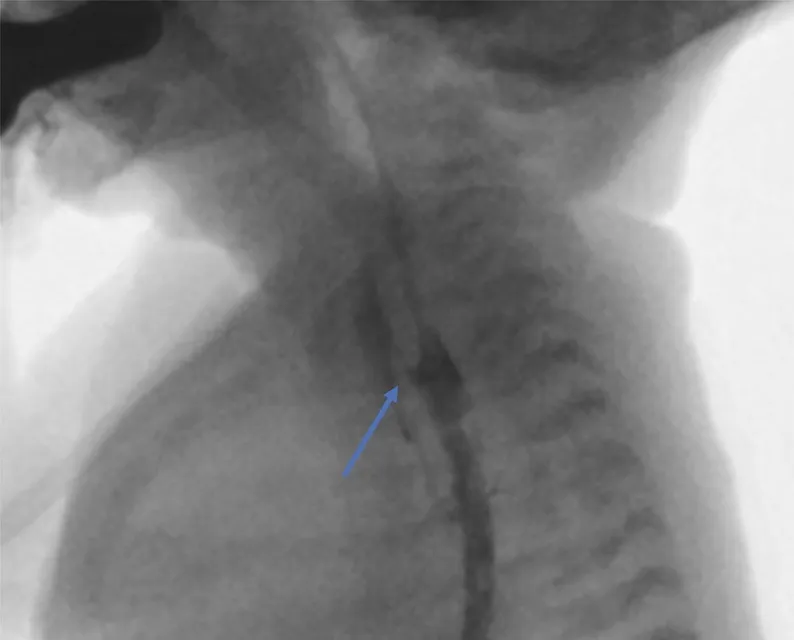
Fluoroscopy using iodine contrast (Iohexol). The lateral view did not reveal a fistula. Rolling the patient toward the abdomen revealed a proximal tracheoesophageal fistula at the anastomotic level (pointed out by the arrow in the figure).
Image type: radiology (x_ray)